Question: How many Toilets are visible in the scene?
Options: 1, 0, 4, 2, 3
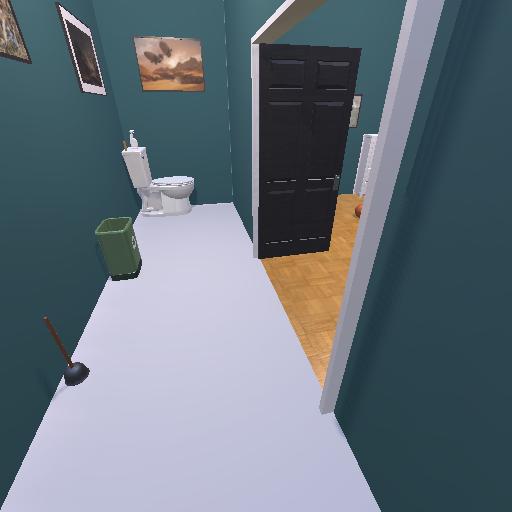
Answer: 1